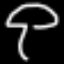
Label: mushroom